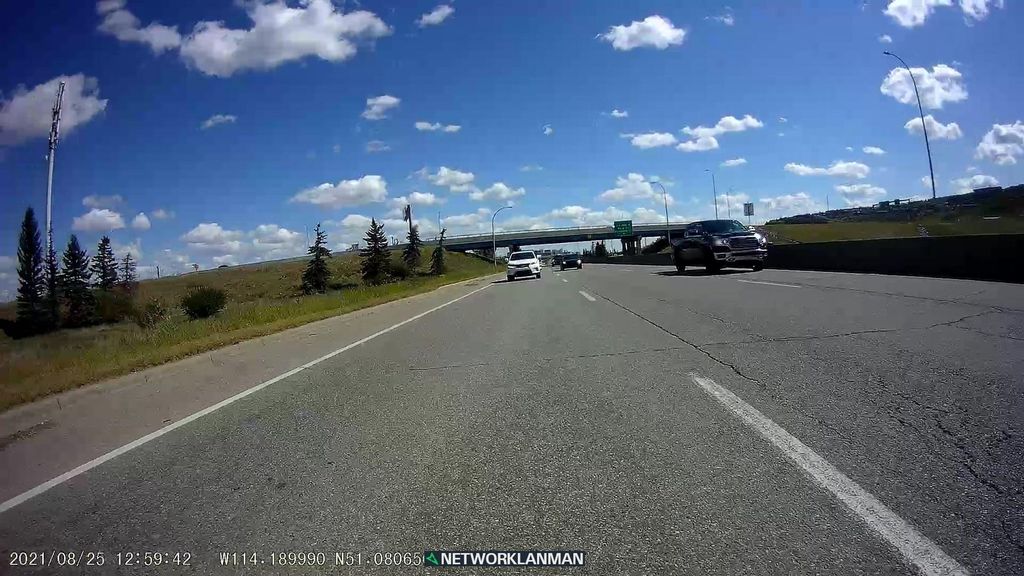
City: calgary